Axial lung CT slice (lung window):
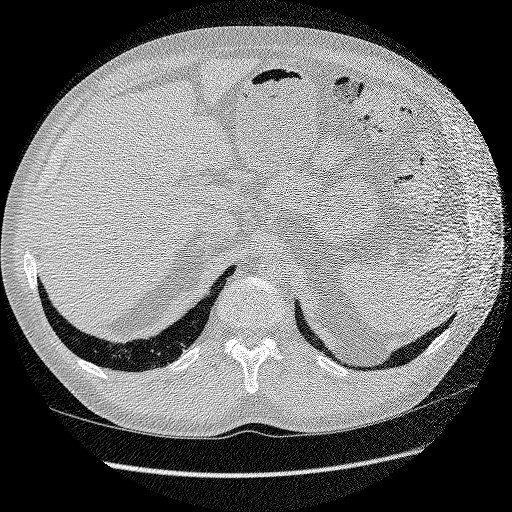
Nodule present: no